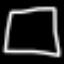
Label: square